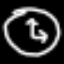
Label: clock